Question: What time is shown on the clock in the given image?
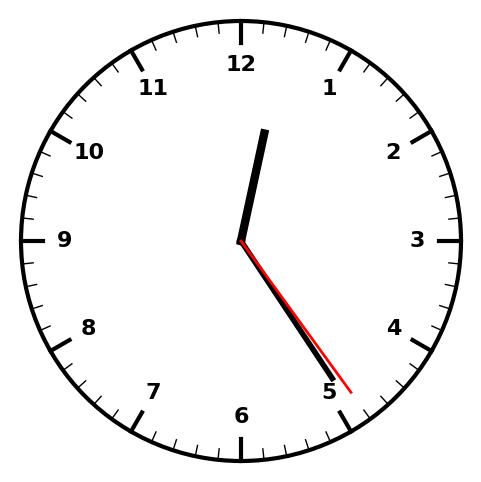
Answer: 12:24:24